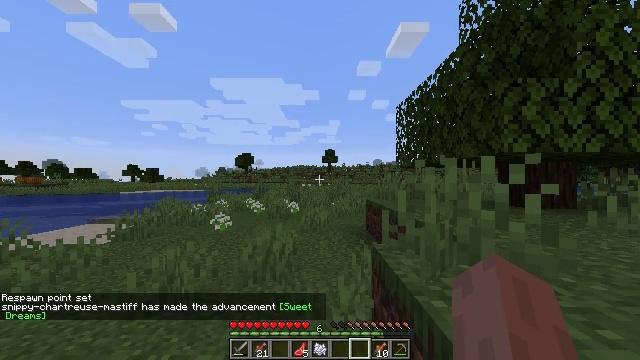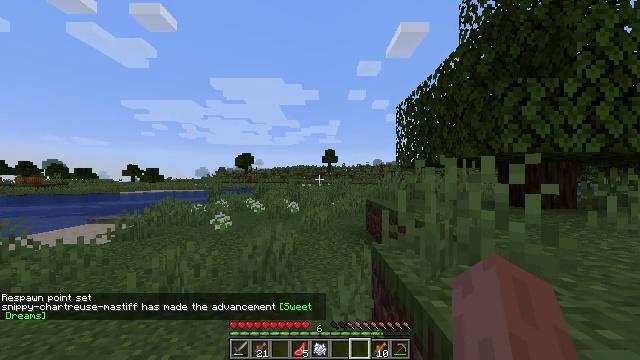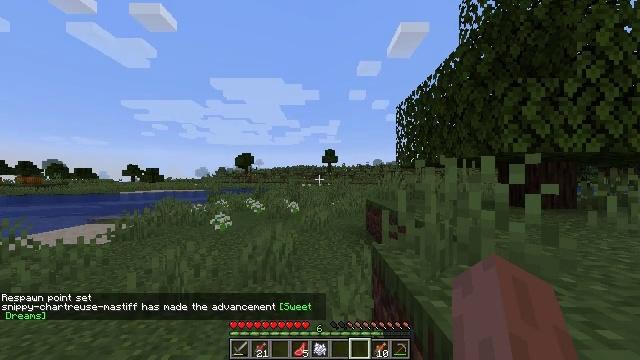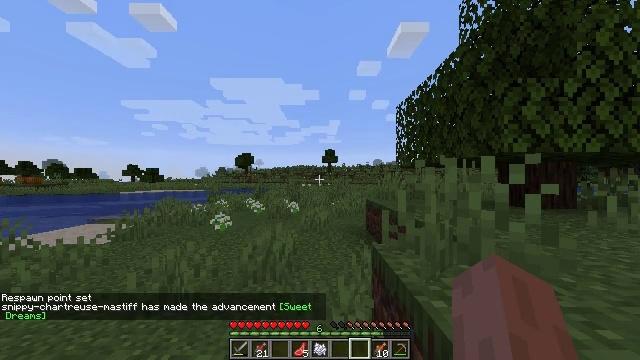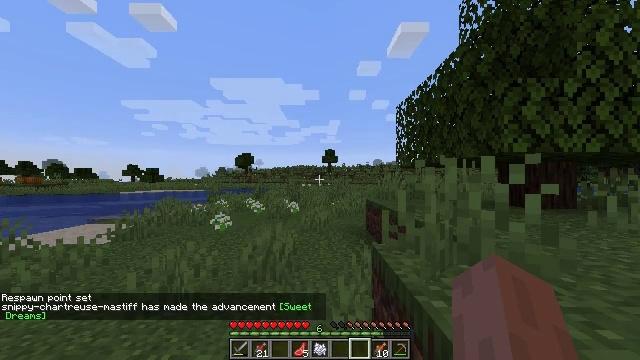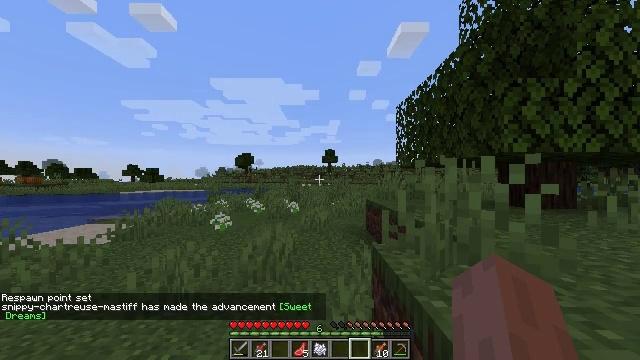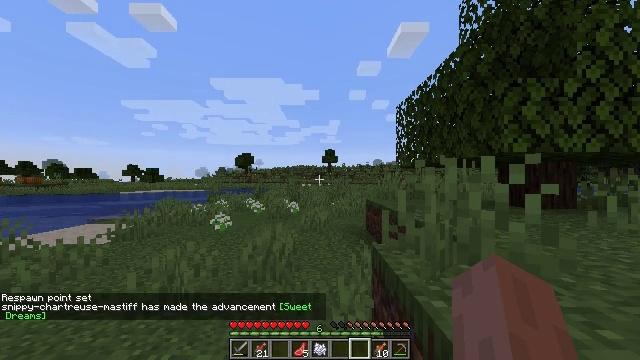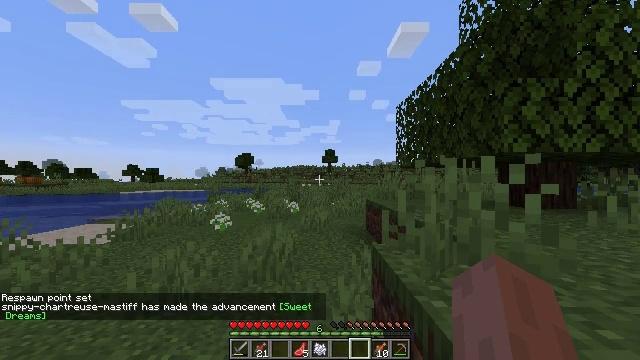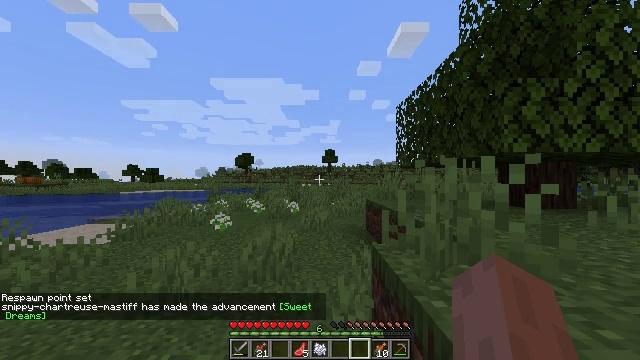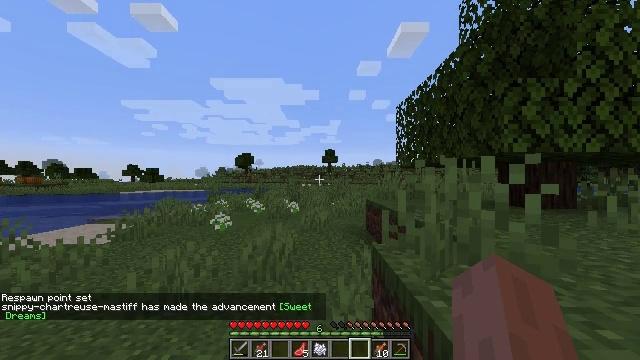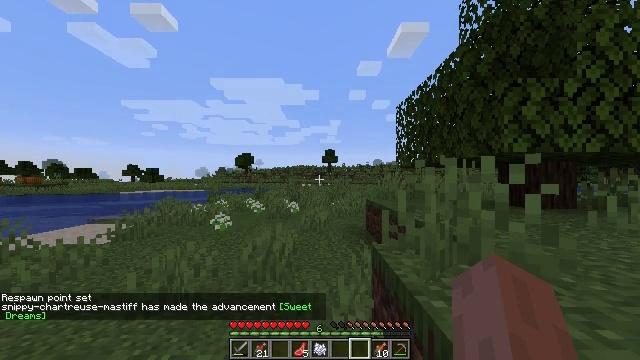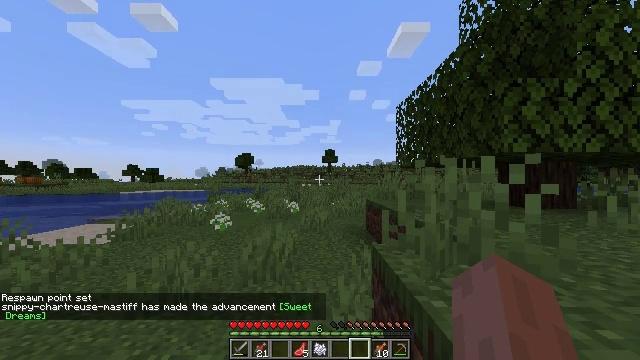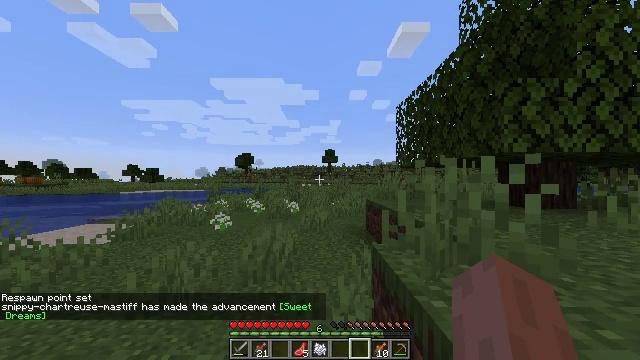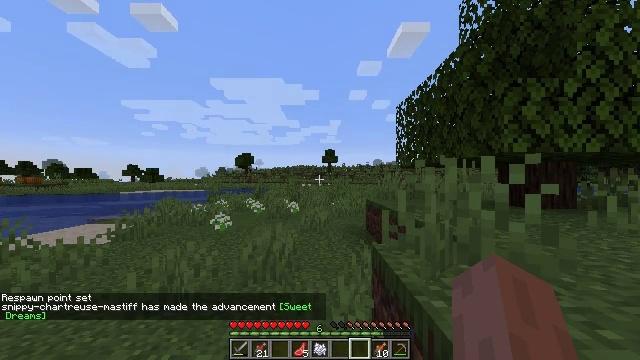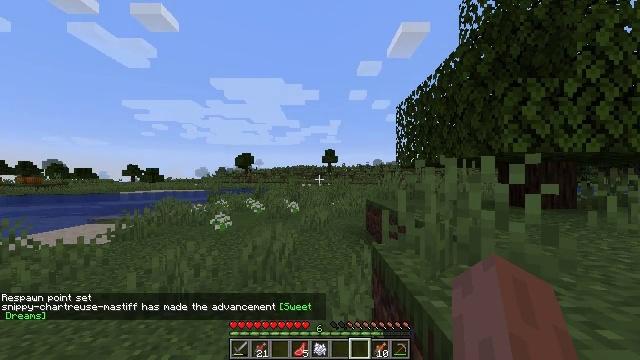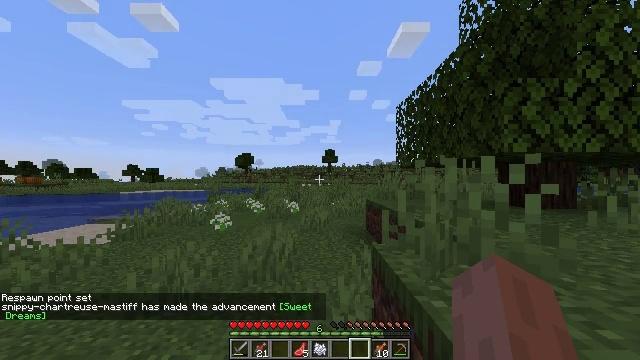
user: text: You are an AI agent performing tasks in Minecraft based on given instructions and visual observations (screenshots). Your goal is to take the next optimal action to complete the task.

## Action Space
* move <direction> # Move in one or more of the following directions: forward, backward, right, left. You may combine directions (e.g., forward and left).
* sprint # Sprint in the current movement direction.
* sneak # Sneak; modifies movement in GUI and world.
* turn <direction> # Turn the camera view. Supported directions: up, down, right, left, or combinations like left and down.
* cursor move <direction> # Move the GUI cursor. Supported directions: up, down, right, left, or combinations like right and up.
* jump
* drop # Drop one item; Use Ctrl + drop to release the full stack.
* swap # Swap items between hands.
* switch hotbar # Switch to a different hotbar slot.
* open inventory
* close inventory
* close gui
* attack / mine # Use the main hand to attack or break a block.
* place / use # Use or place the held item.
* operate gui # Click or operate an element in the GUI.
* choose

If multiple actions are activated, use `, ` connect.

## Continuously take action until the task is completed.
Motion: motion action
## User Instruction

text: Get cooked salmon by cooking raw salmon in the furnace.
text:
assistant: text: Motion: no_op
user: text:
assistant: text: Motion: no_op
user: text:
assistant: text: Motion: no_op
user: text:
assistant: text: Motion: no_op
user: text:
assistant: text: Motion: no_op
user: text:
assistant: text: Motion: no_op
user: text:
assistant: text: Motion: no_op
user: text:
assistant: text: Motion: no_op
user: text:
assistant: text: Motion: no_op
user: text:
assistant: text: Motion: no_op
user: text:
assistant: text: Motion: no_op
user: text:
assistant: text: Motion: no_op
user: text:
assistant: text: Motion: no_op
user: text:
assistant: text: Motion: no_op
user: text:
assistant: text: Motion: no_op
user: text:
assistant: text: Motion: no_op
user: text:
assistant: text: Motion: no_op
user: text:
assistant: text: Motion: no_op
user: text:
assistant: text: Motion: no_op
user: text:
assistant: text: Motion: no_op
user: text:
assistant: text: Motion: no_op
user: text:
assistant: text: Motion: no_op
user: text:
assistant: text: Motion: no_op
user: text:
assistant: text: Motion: no_op
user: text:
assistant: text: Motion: no_op
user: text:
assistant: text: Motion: no_op
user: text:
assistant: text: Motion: no_op
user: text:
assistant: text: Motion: no_op
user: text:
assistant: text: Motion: no_op
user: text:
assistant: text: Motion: no_op